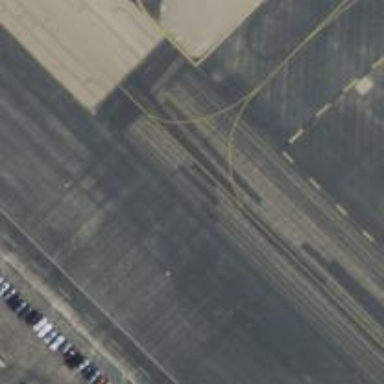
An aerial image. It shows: View of taxiway at the airport.